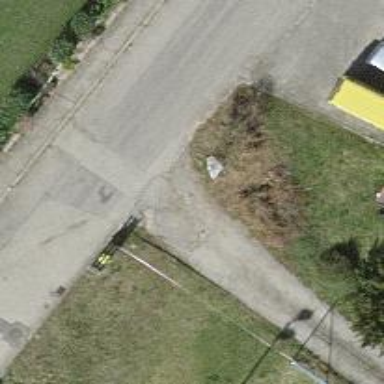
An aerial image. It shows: Residential road with asphalt surface.